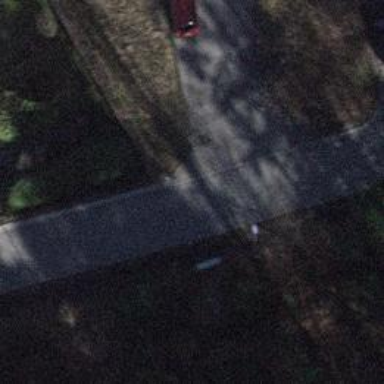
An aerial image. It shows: Asphalt road in residential area.